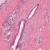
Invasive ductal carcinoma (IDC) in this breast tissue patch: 1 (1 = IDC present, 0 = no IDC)